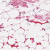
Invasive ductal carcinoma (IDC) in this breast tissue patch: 0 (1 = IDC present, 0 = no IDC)